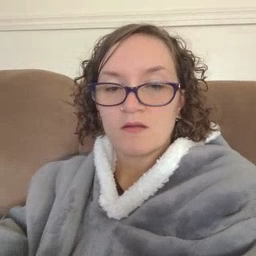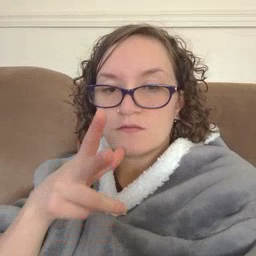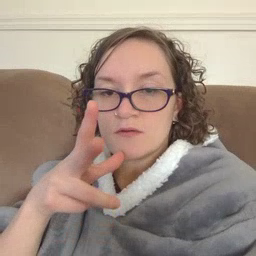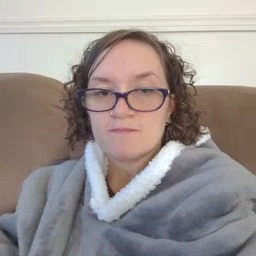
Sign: hen